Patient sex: F
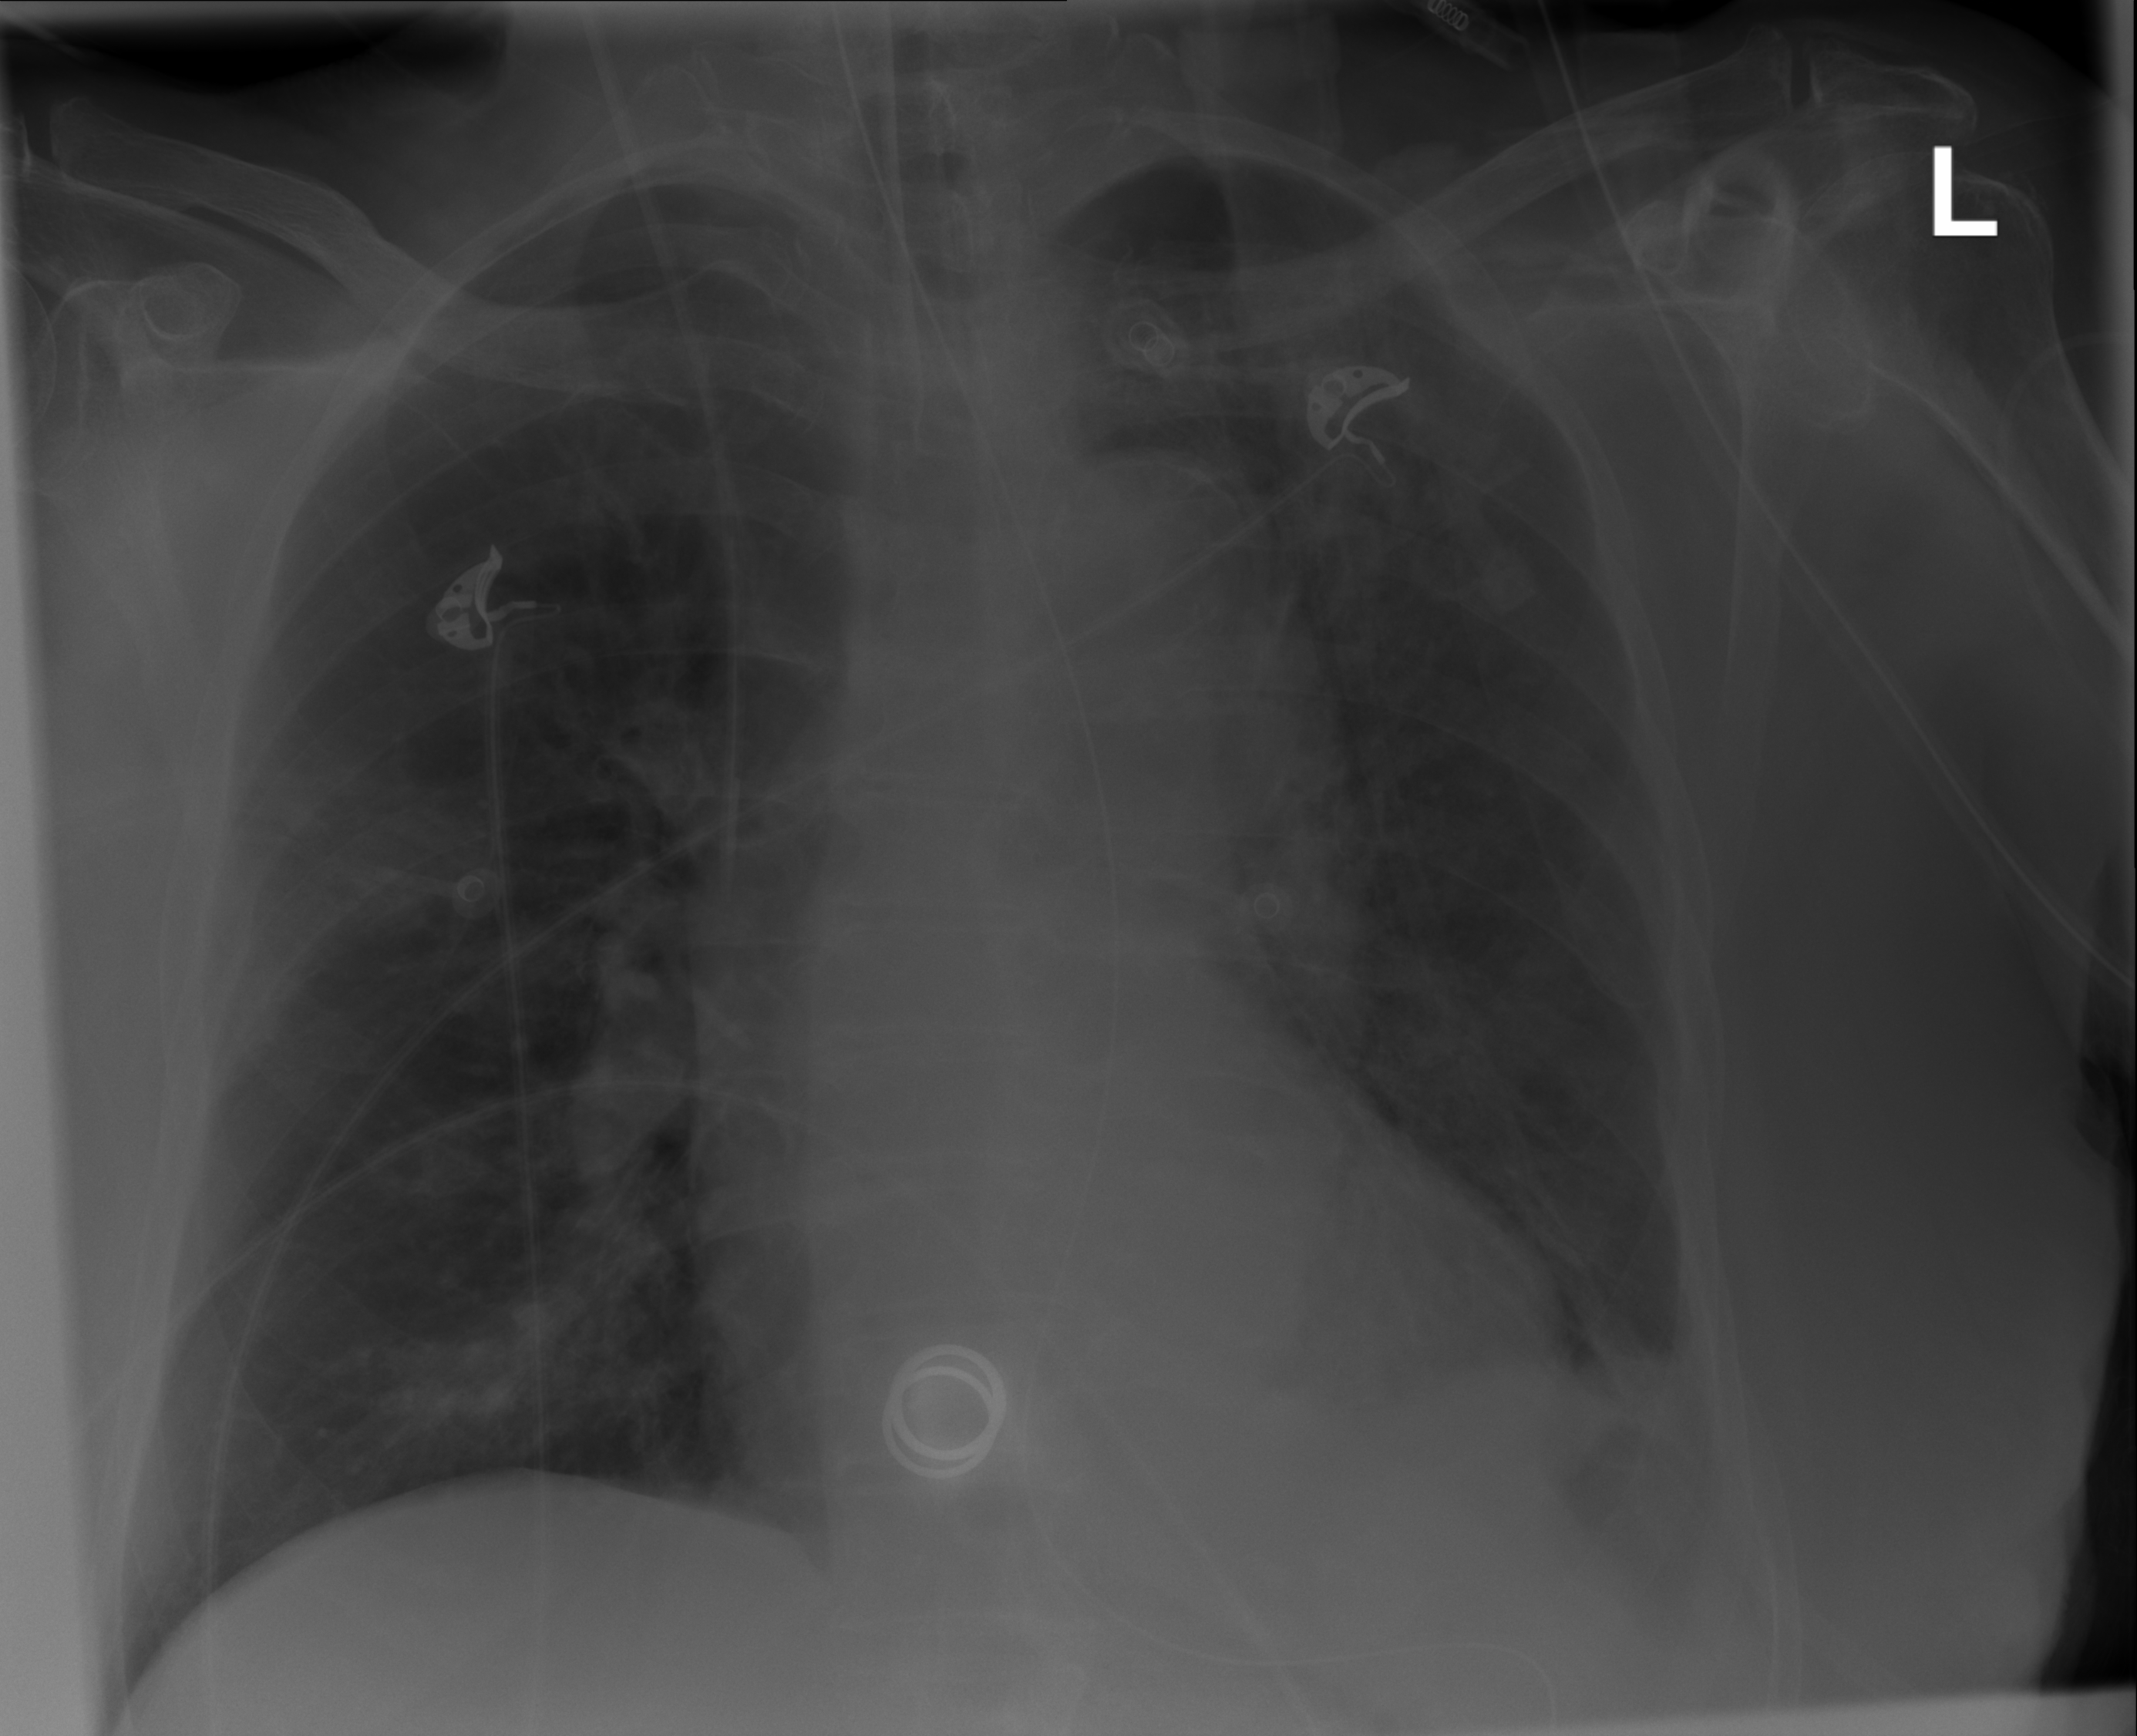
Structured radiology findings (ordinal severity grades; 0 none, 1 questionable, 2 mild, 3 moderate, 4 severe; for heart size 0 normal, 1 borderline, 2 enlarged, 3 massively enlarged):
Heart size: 0
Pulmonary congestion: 0
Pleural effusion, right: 0
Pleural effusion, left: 2
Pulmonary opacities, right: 2
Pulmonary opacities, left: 2
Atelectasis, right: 0
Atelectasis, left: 0